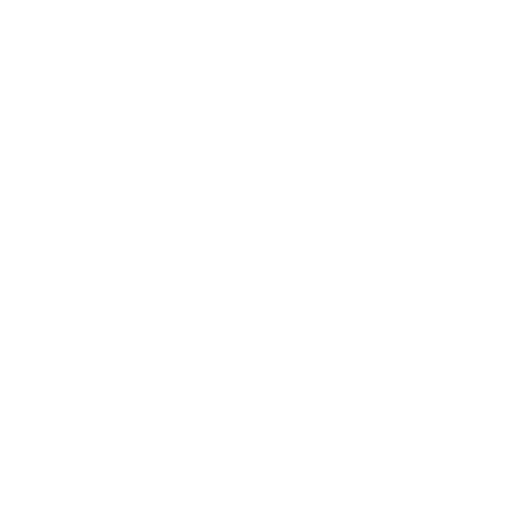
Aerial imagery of bar in Maine named West Hue and Cry containing only open water